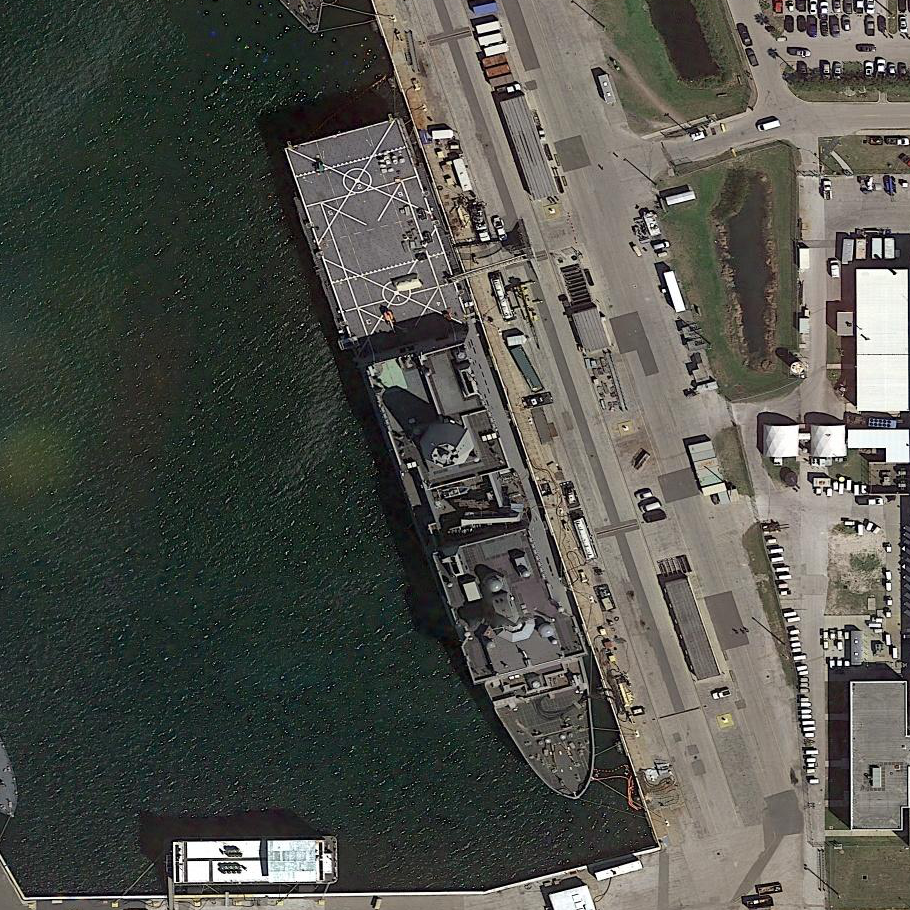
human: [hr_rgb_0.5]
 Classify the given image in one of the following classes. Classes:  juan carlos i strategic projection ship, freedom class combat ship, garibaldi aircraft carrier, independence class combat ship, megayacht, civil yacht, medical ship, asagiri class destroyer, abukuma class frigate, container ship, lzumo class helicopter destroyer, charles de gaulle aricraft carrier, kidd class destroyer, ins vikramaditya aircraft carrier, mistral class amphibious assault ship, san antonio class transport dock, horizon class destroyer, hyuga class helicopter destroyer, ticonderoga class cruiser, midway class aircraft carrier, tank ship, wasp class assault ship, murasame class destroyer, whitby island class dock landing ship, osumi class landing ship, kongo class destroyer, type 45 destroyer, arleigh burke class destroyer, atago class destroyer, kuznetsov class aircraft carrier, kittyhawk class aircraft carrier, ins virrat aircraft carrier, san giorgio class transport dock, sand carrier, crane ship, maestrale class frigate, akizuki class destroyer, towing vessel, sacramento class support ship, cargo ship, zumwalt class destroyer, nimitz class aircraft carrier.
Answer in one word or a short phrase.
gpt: San Antonio class transport dock